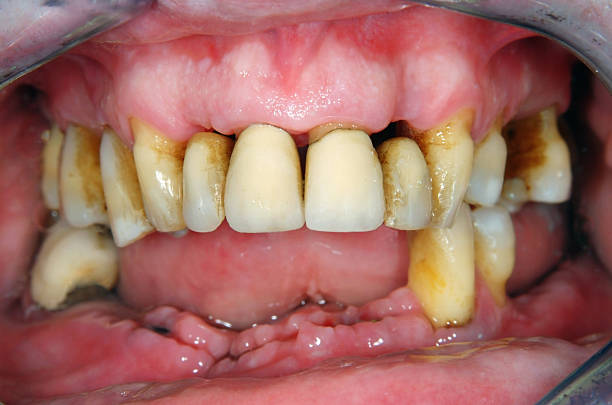
Condition: Gingivitis